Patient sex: F
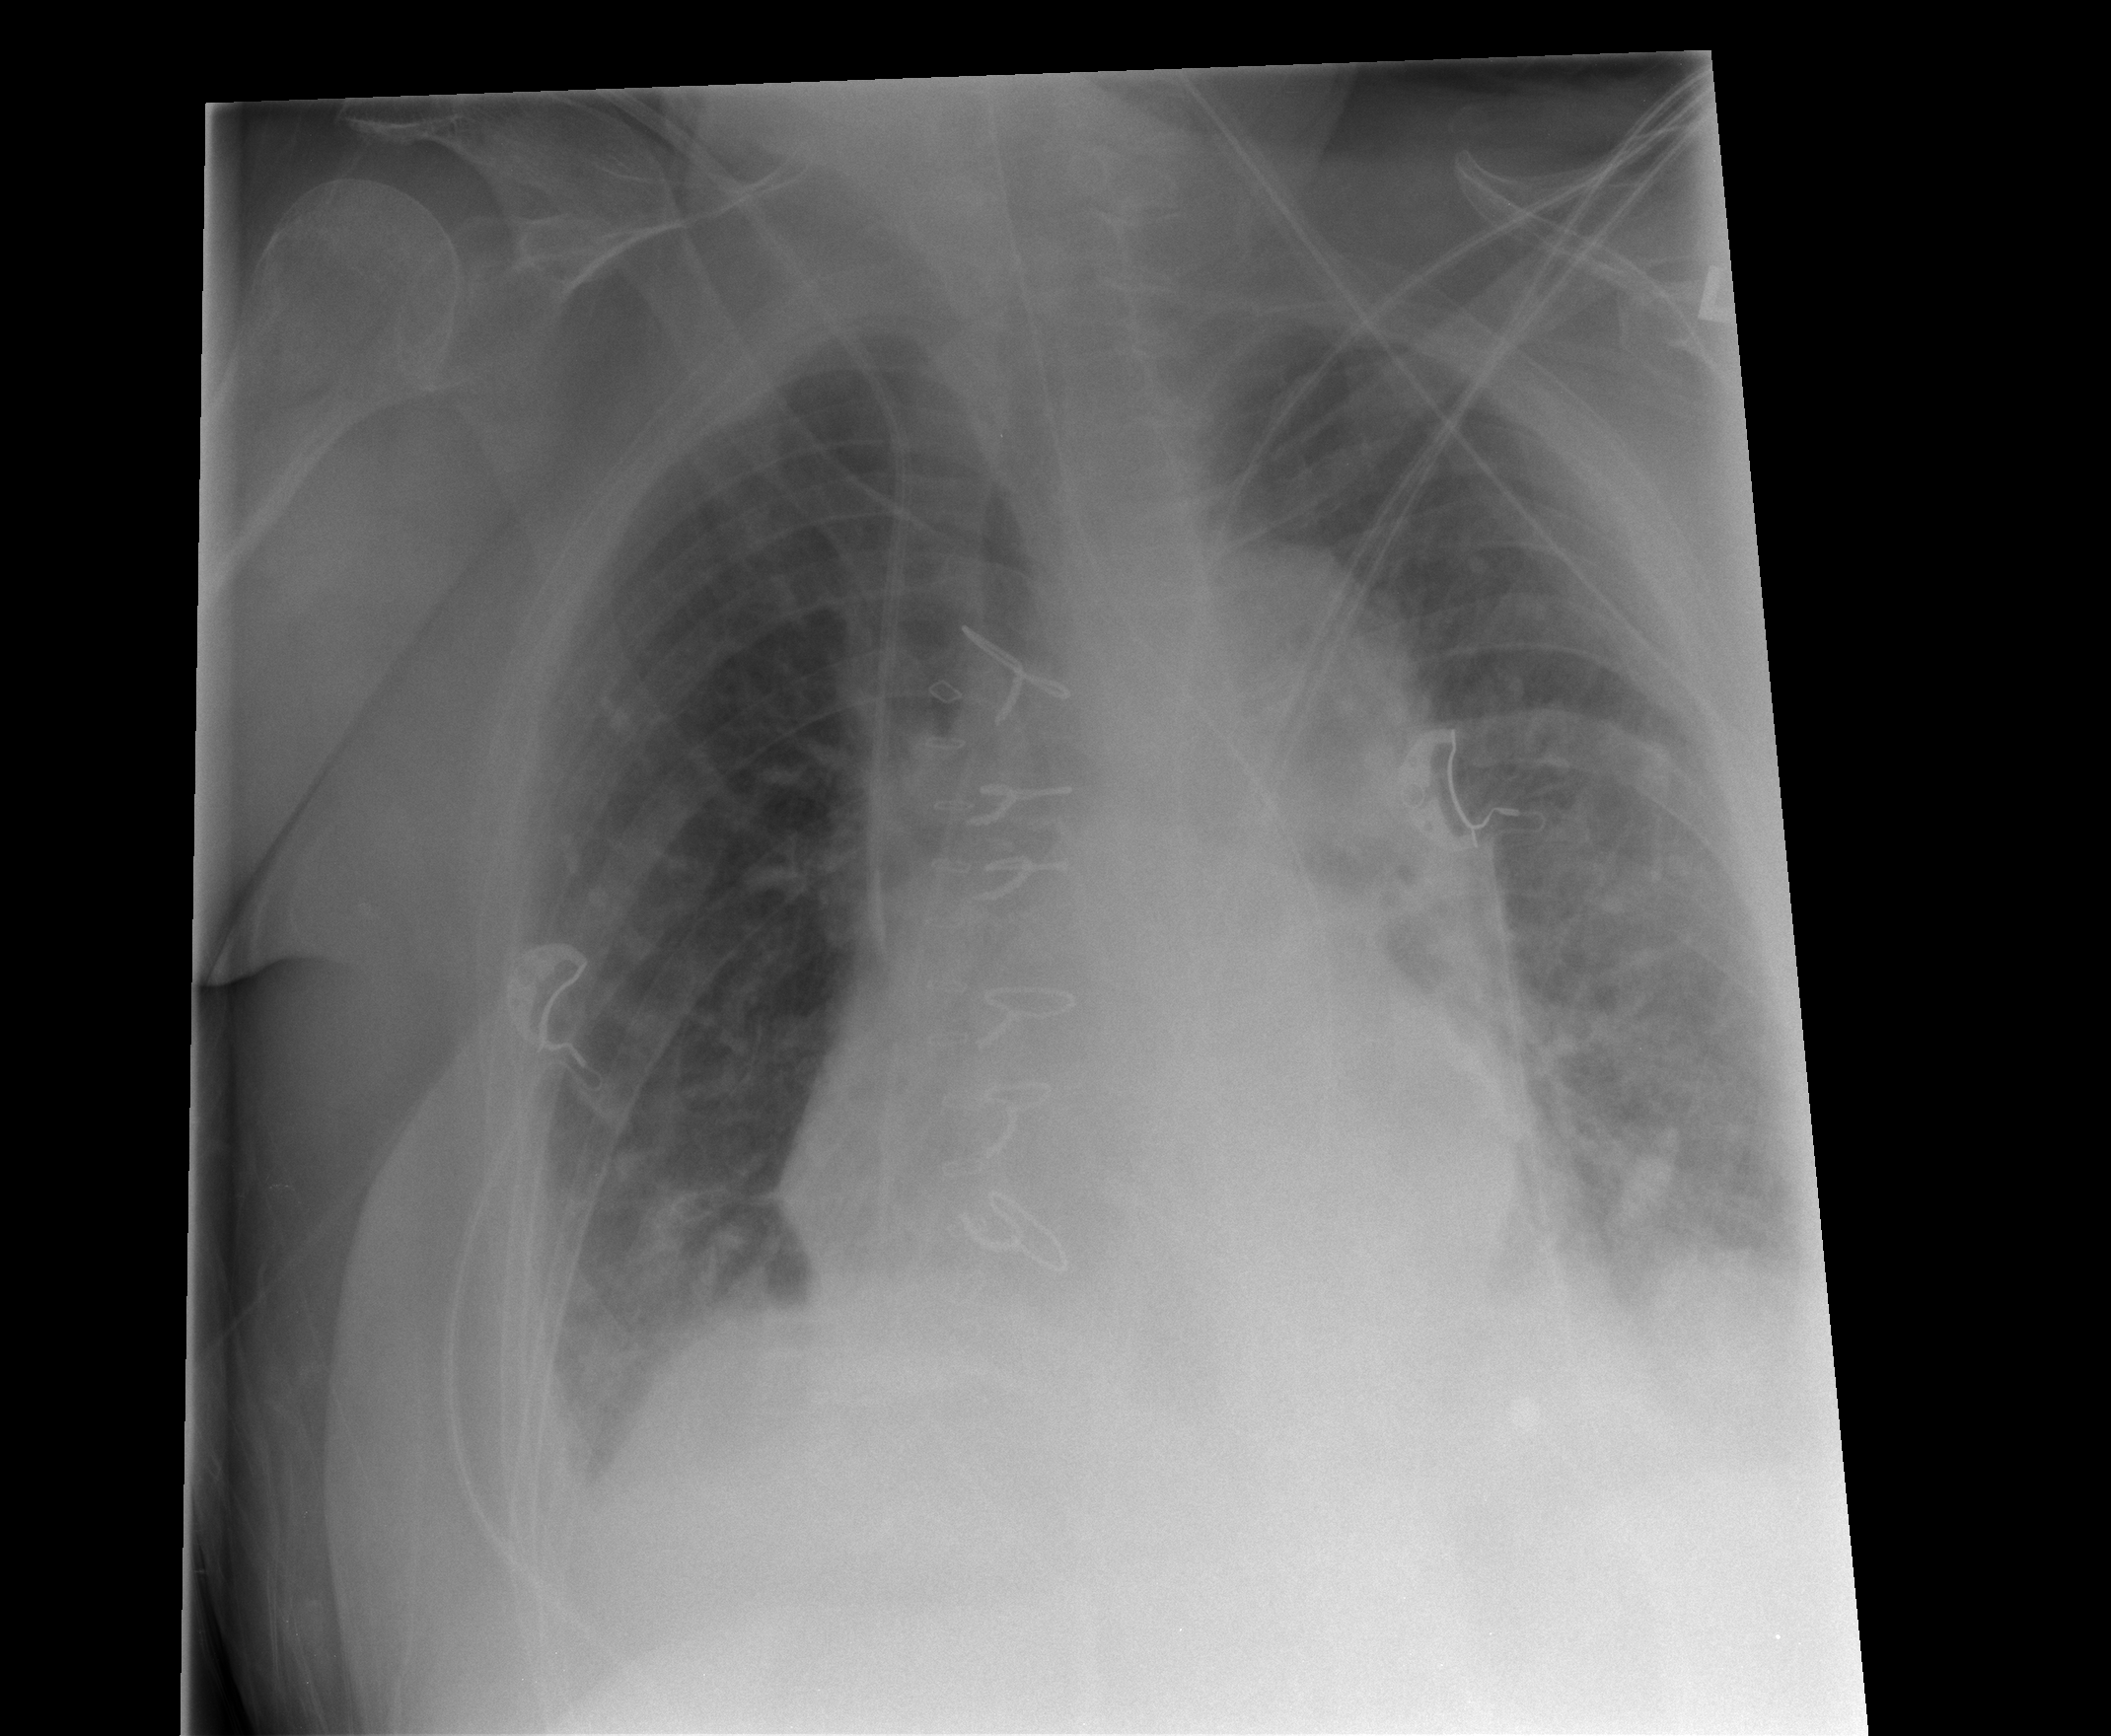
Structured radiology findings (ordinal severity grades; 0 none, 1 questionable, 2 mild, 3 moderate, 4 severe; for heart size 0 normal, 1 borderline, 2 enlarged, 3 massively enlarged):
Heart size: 0
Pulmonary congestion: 2
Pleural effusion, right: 2
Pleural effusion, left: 2
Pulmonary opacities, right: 0
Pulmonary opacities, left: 0
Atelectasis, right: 0
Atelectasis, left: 0